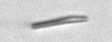
Label: fiber